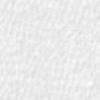
Label: no_change